Brain MRI, modality: hrT2
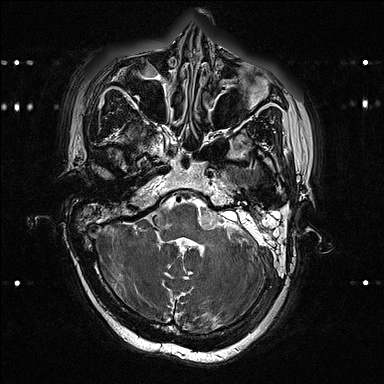